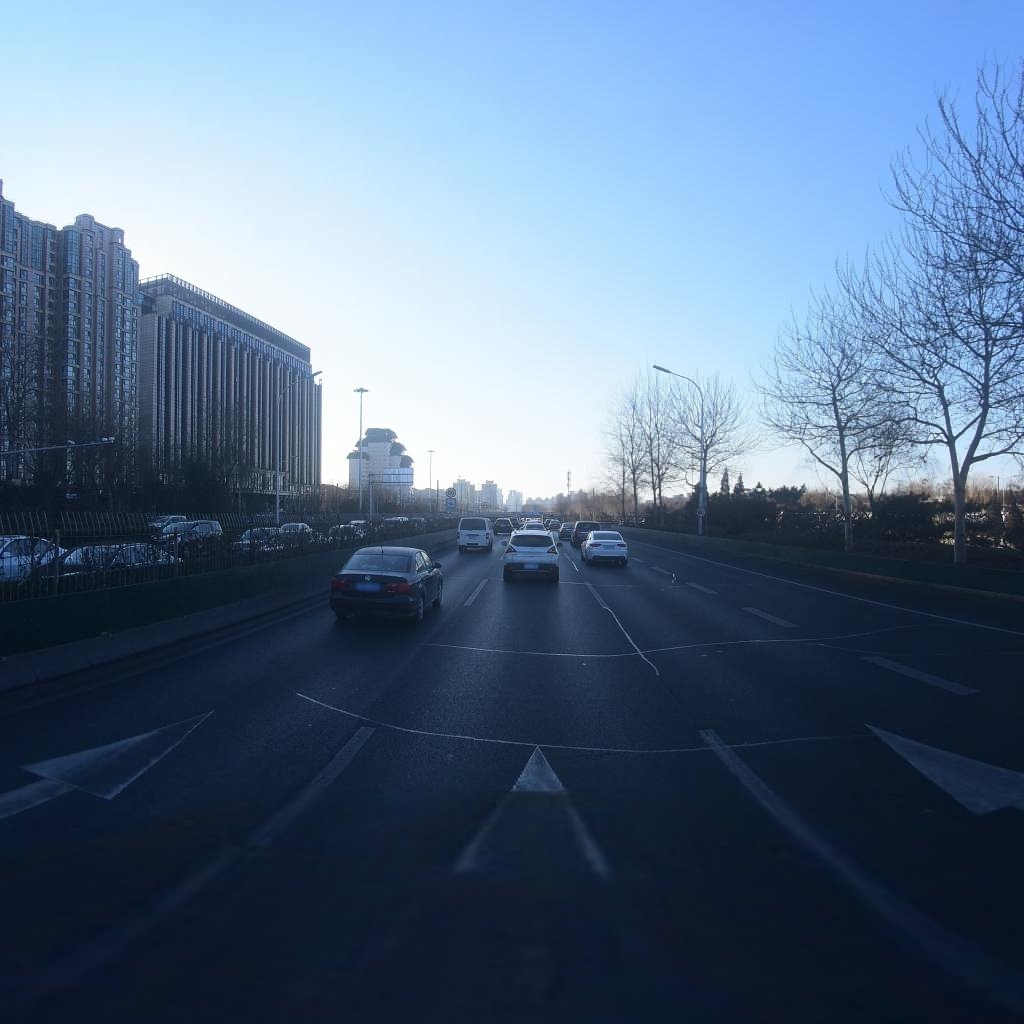
Region: Dongcheng
Road damage annotations: longitudinal patch, transverse patch, longitudinal patch, transverse patch, transverse patch